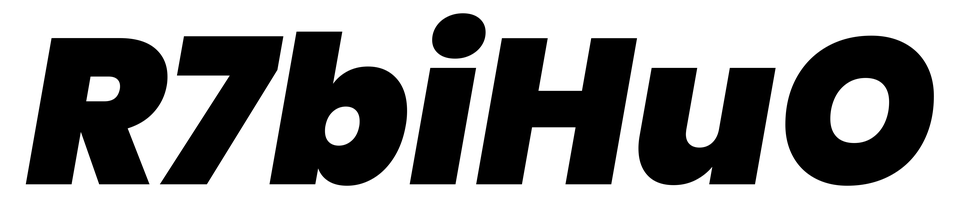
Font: Poppins-BlackItalic